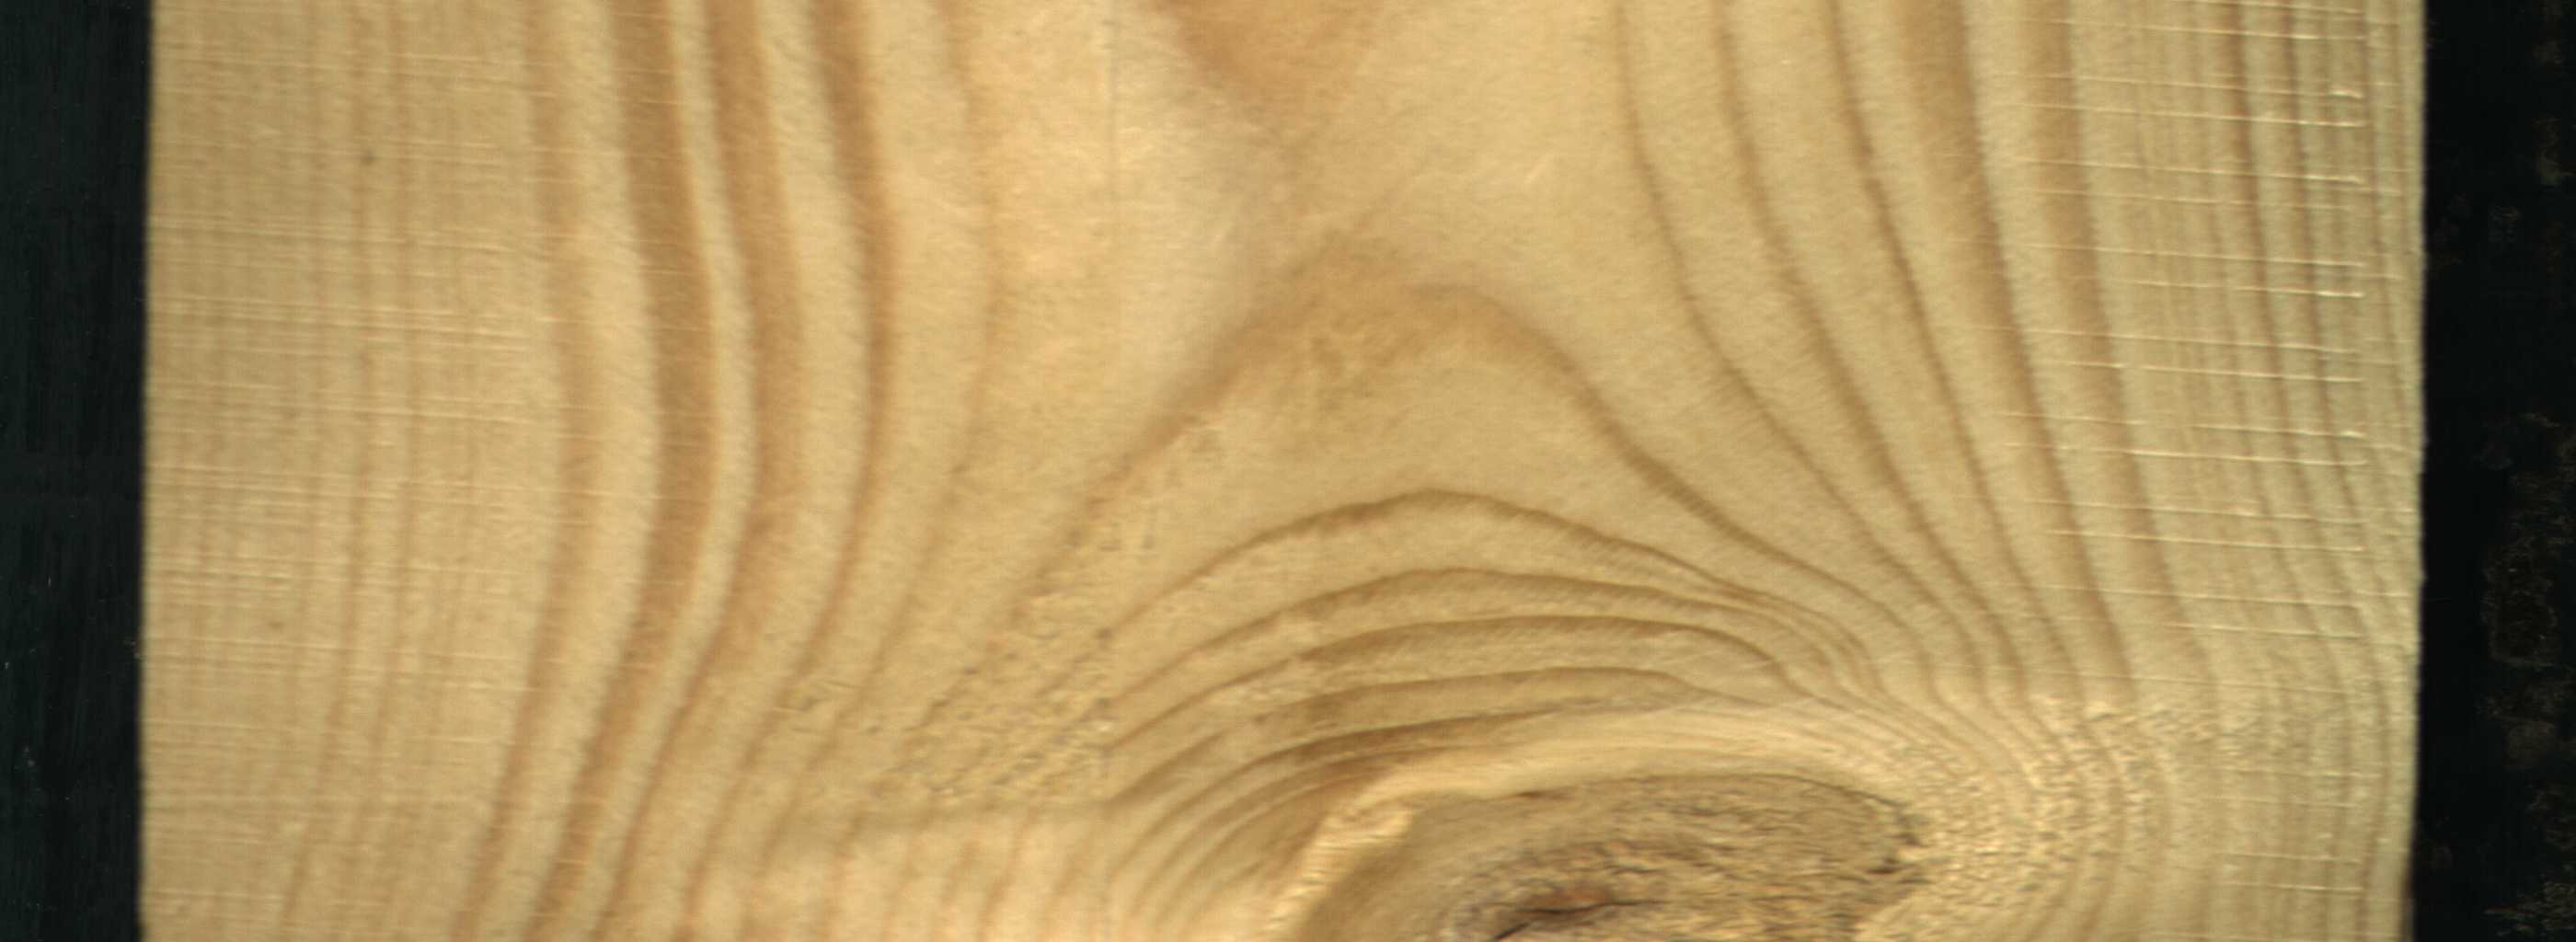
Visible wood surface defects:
knot_with_crack